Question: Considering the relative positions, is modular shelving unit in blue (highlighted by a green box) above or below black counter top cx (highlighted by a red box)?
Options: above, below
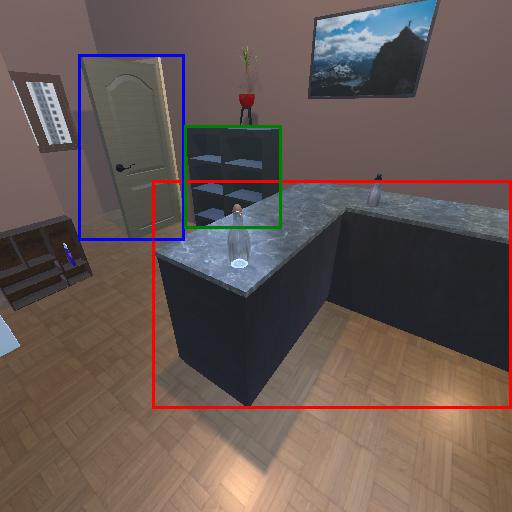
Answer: above